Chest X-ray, AP view. Patient: 65 years old, sex F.
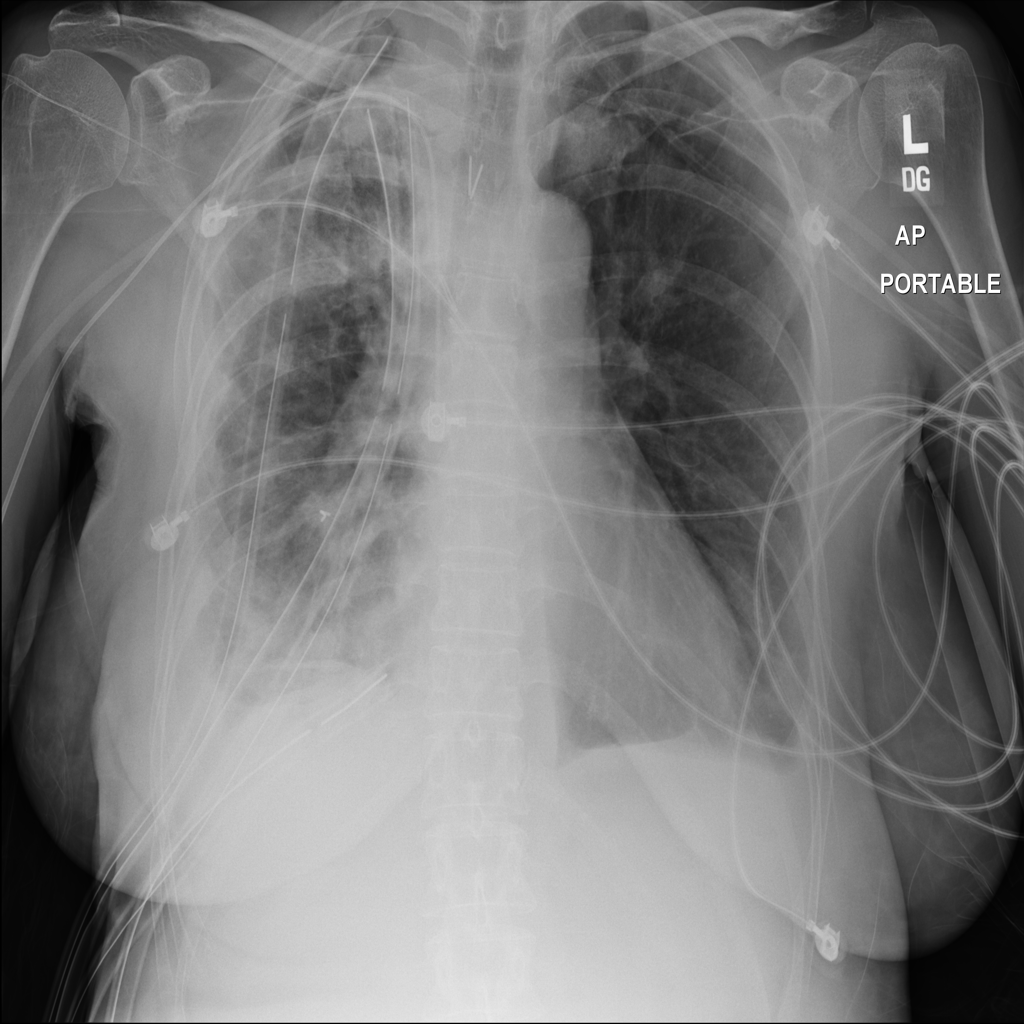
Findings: Effusion, Pneumothorax